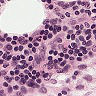
Metastatic tissue present: no